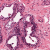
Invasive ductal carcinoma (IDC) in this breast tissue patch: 0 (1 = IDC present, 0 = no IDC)